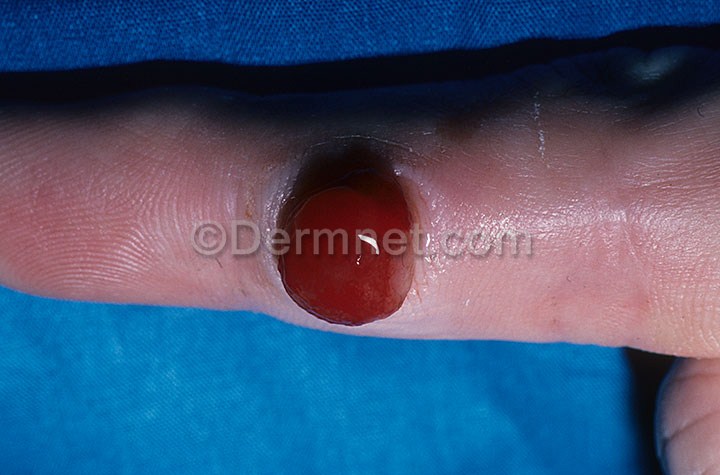
Disease: Vascular Tumors